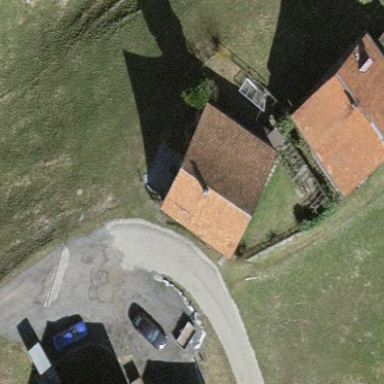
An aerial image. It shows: Simple house.